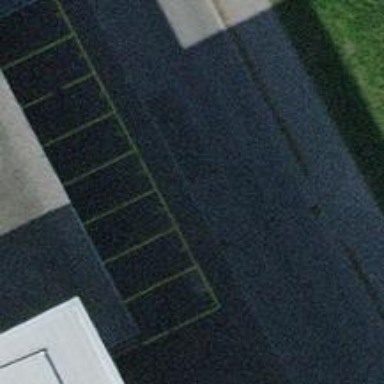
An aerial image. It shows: Street-side parking area.